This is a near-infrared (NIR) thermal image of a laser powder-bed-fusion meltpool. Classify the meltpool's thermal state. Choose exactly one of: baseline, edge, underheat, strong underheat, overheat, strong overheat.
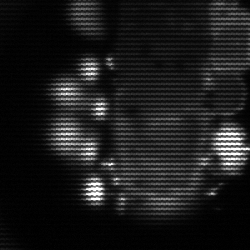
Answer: strong underheat